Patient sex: F
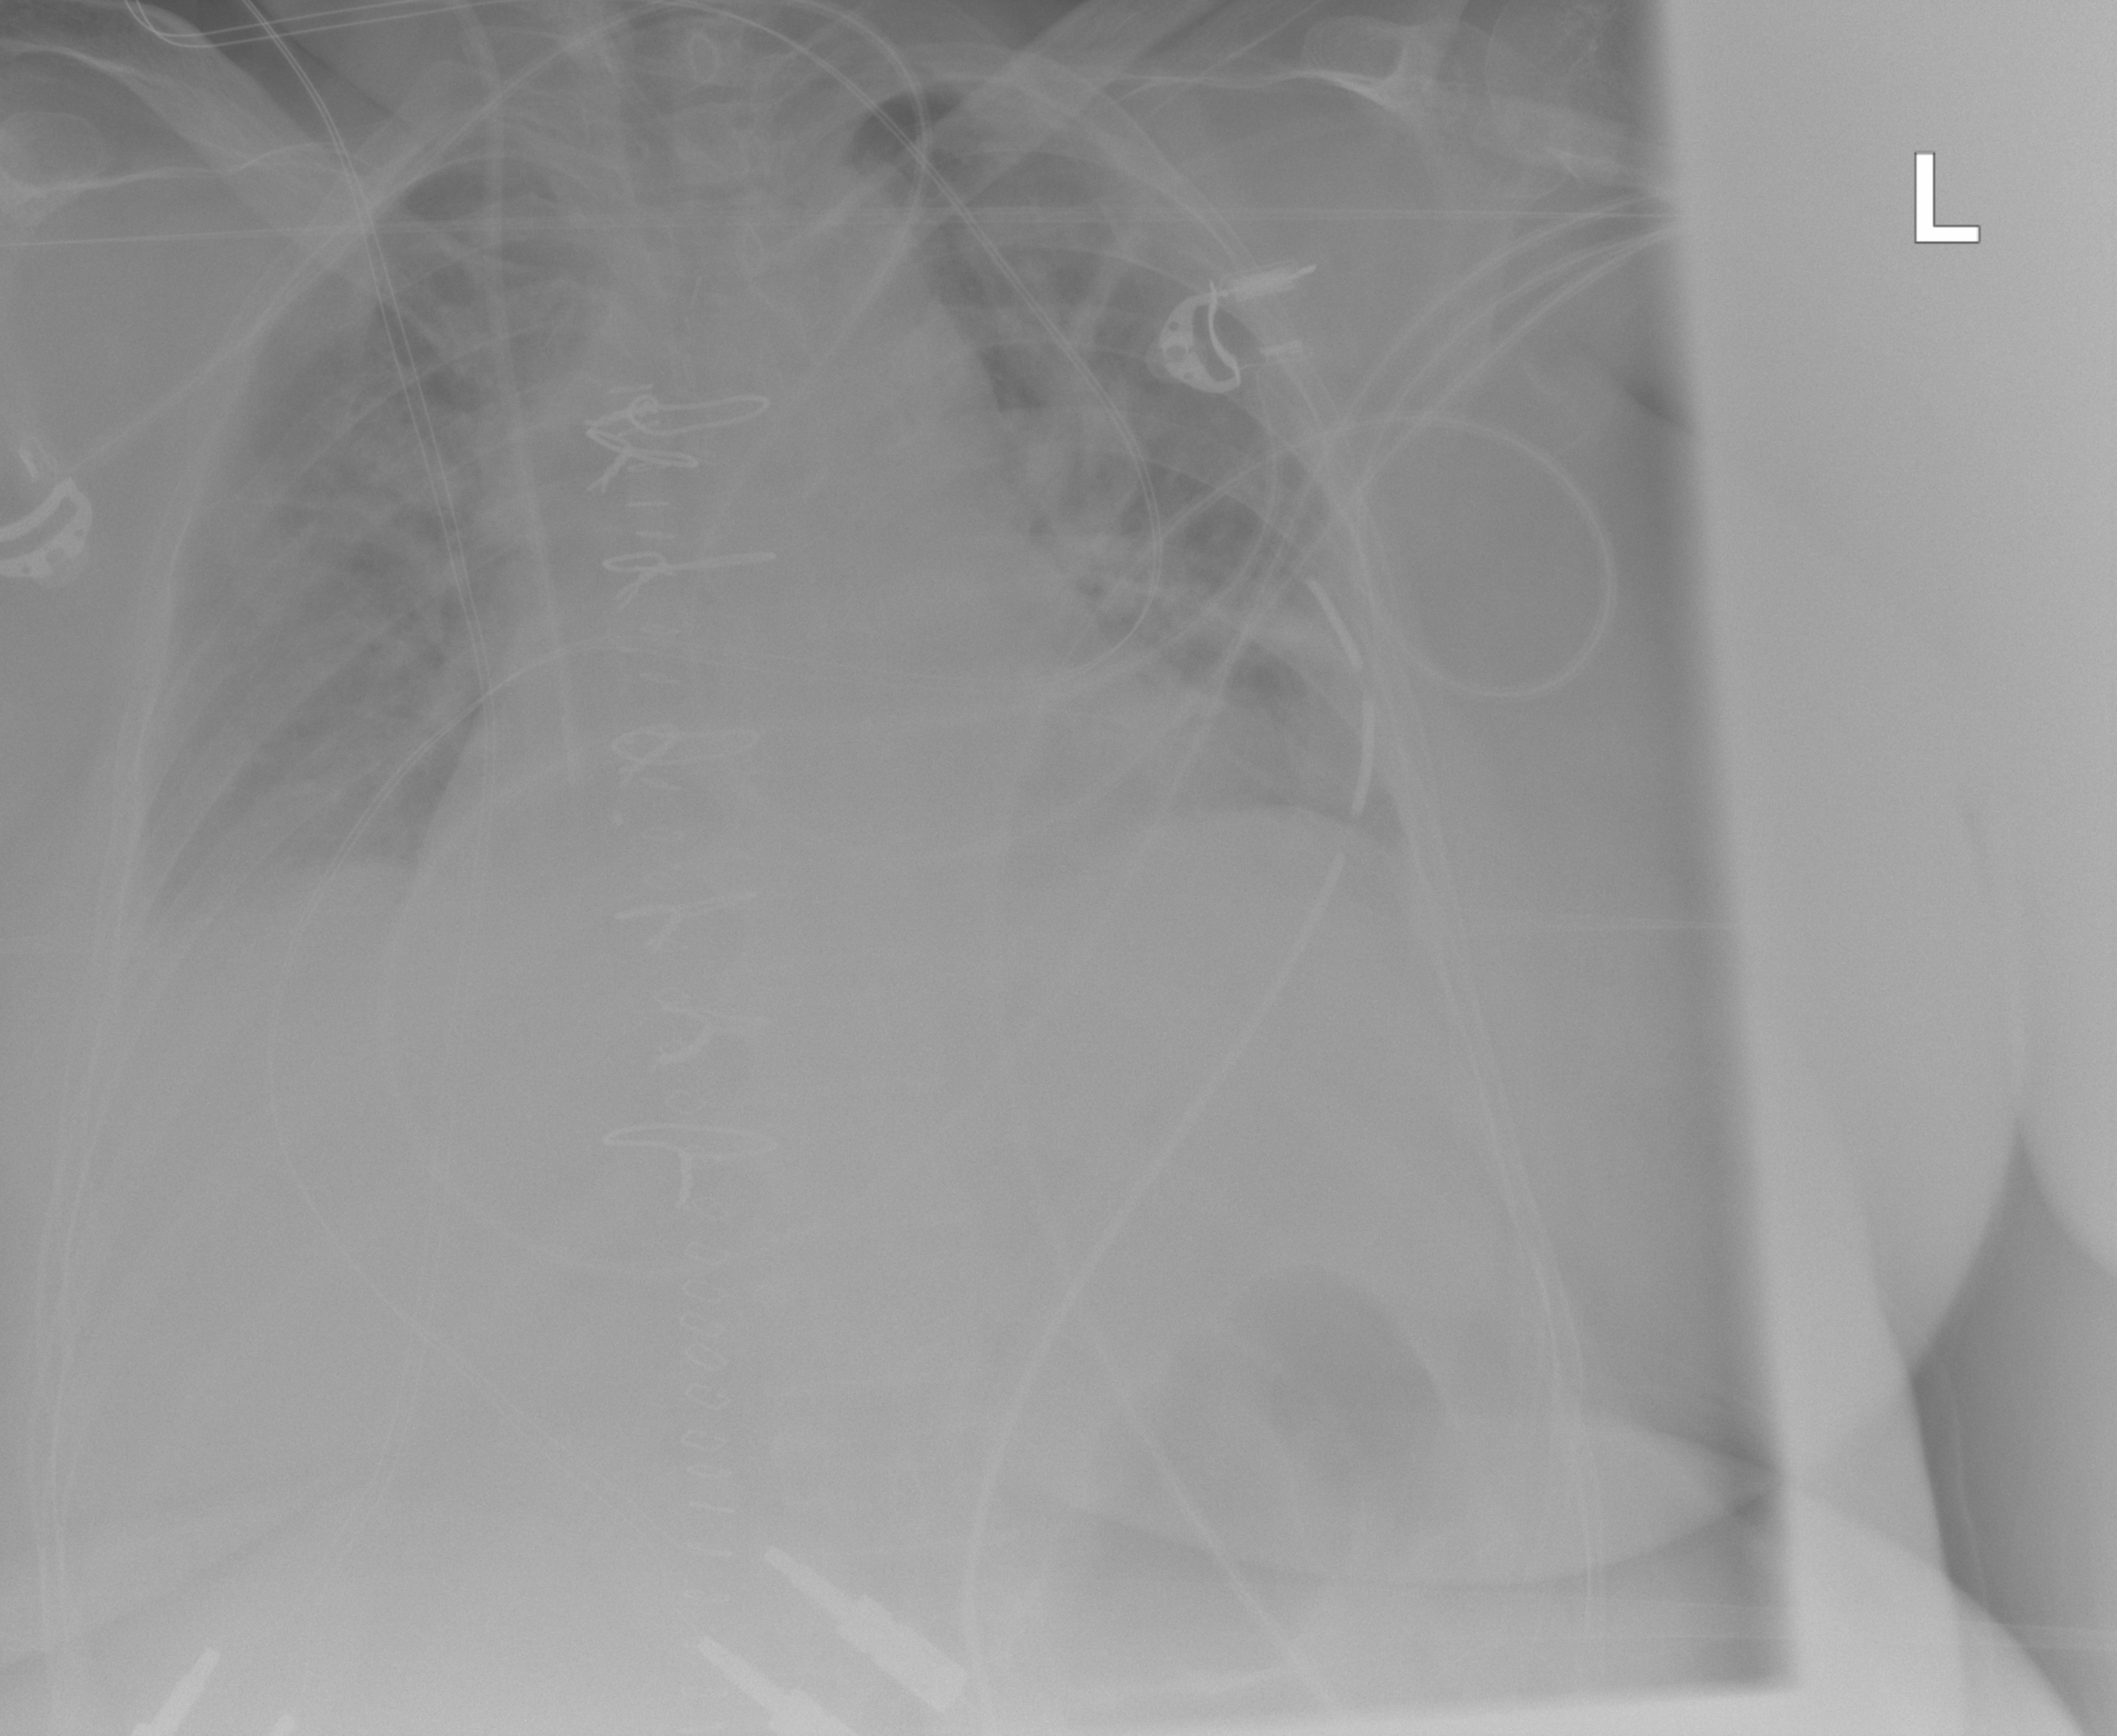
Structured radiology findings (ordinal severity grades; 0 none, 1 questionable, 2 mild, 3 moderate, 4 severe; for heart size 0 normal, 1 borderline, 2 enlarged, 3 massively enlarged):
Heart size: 1
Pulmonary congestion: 2
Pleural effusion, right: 2
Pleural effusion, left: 1
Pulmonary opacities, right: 0
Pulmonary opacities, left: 0
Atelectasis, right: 2
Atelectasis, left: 2